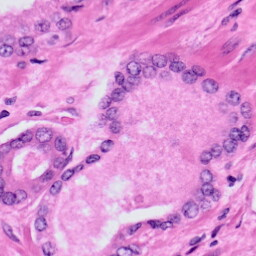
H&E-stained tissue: Prostate